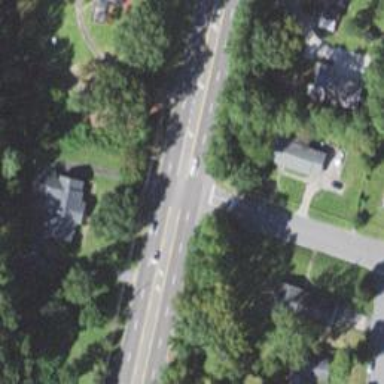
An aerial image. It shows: Secondary road.